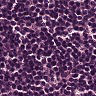
Metastatic tissue present: no